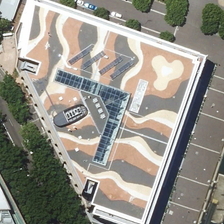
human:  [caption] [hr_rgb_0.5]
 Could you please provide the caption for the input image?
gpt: some green trees are near an almost triangular center building .

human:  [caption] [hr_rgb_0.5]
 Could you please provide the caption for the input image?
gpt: a basketball court is next to the center .

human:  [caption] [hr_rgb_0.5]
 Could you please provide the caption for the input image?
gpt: some green trees are near an almost triangular center building .

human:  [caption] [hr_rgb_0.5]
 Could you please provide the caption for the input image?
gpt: the center is surrounded by dark green trees .

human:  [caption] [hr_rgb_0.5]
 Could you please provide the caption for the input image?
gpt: the center is surrounded by dark green trees .